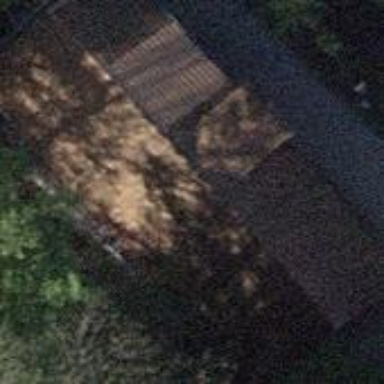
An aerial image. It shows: Shed.